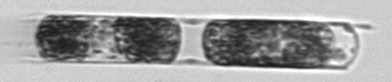
Label: Hemiaulus